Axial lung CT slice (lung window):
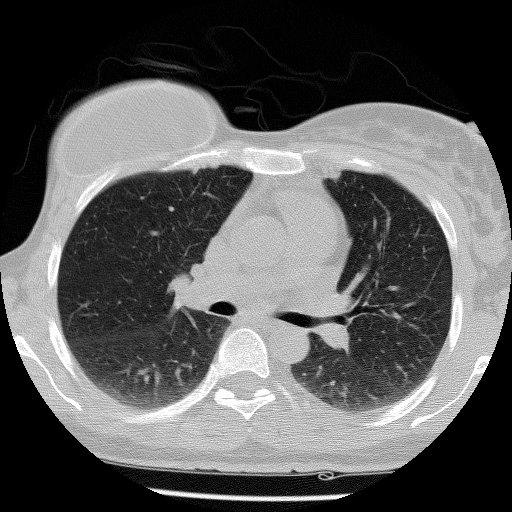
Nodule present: no